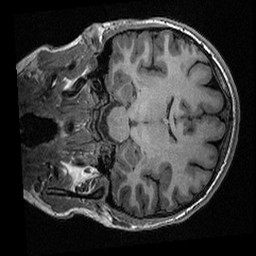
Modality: T1w
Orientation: coronal
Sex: female
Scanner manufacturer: ge
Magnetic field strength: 3 T
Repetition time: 0.0064 s
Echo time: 0.00281 s